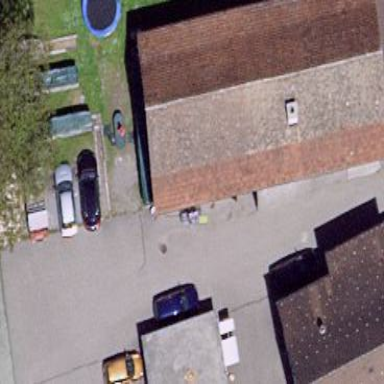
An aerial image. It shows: Building with gabled roof.